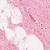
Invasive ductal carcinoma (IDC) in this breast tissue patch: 0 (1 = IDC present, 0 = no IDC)